Interaction volume radius: 5 \u00c5
Interaction volume height: 10 \u00c5
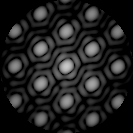
Disorder parameter: 0.01426